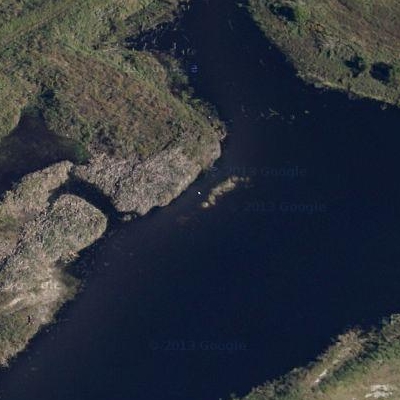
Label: RiverLake